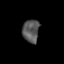
Tissue: prostate
Cell type: T cells
Senescence score: 0.3526
Nuclear area (px): 376
Mean DAPI intensity: 86.617